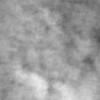
Label: no_change